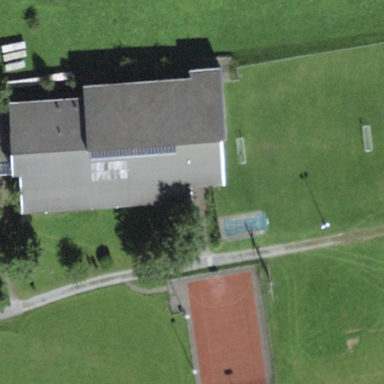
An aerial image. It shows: School building.